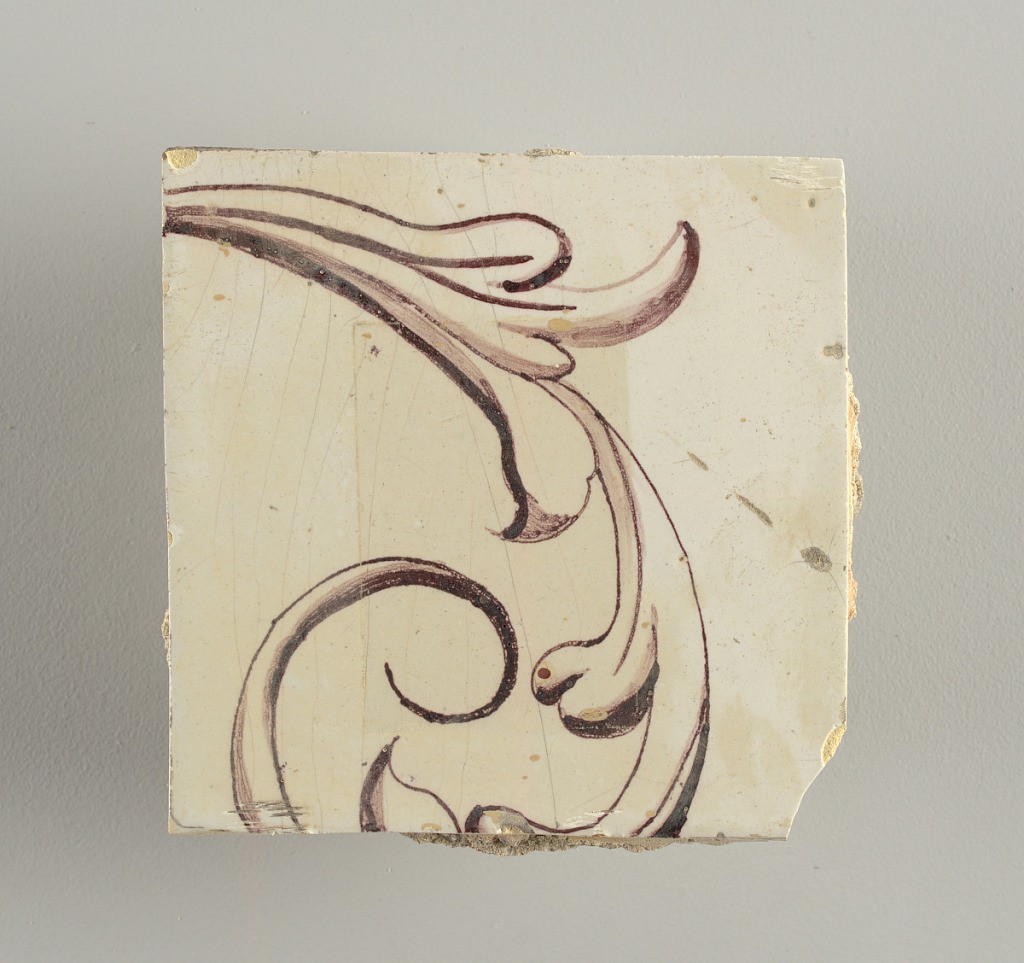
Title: Wall facing
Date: ca. 1725
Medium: tin-glazed earthenware, underglaze
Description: Running design for a frieze or a dado, composed of scrolls of foliage and strapwork, and four repeating motifs--a seated woman in a small upright oval medallion, a putto seated on a rocailled base, and strapwork in axial pattern.  The various panels, A to F, show various repeats of the same design, all being five tiles high and a varying number of tiles wide.